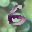
Label: 6